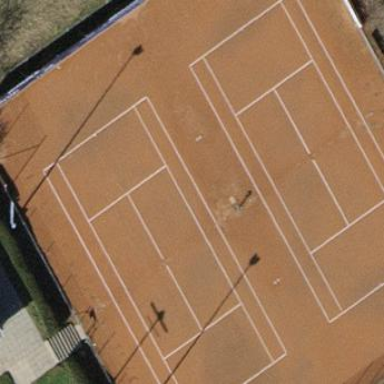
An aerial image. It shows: Tennis court on the leisure land pitch.